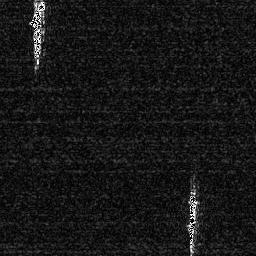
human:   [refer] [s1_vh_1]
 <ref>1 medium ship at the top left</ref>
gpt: <box>[[10, 0, 17, 23, 0]]</box>

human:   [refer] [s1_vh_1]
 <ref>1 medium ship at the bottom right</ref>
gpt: <box>[[71, 73, 77, 98, 0]]</box>